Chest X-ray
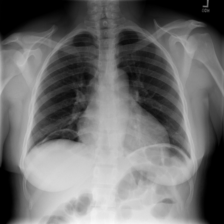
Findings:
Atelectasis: positive
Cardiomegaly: positive
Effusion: negative
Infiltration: negative
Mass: negative
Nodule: negative
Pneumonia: negative
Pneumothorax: negative
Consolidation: negative
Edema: negative
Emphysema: negative
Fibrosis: negative
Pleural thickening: negative
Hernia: negative